Question: I'm having a hard time to solve how to accomplish this parent div is full 'width:100%' with specific 'height:500px' then I want the child 'DIV' with specific width and height let's just say 'width:980px;height = the height of parent DIV' then that parent 'DIV' will be divided into . how to accomplish that?
sample image:

Parent DIV with full width.
Child DIV divided into '3 columns'
Thank you in advance!
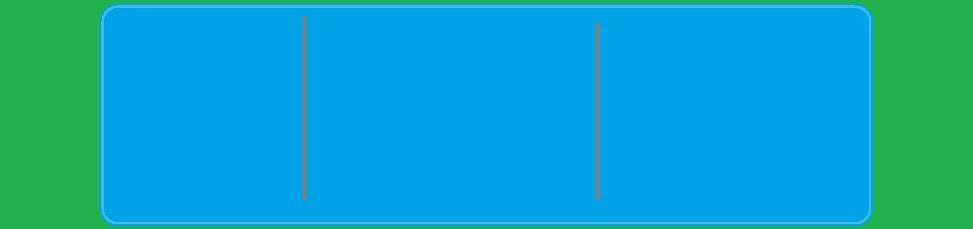
Answer: Take a look at <URL>.
'''
<div id="parent">
<div id="child">
<div class="grandchildren">
</div>
<div class="grandchildren">
</div>
<div class="grandchildren">
</div>
</div>
</div>
'''
style
'''
div#parent {
width: 100%;
height: 200px;
background-color: green;
}
div#child {
height: 200px;
width: 300px;
background-color: blue;
margin: 0 auto;
display: table;
}
div.grandchildren {
border: 1px solid yellow;
display: table-cell;
}
'''
EDIT: a <URL> without using 'table' styles but using 'float' instead